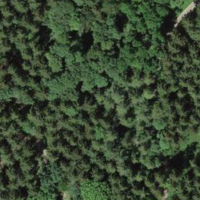
EUNIS habitat code: 44
Species observed at this site:
Prunus padus